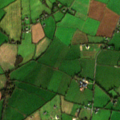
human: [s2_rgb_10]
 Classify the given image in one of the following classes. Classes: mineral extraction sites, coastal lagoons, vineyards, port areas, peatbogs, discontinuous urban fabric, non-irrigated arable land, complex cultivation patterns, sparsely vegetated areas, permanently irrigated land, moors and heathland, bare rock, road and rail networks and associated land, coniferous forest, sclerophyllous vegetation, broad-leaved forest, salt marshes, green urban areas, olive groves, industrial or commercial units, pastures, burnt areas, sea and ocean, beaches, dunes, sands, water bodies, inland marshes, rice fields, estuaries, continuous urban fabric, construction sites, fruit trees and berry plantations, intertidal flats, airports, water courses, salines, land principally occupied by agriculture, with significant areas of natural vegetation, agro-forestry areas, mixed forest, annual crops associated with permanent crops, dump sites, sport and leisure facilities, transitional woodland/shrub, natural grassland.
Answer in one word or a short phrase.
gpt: non-irrigated arable land, pastures